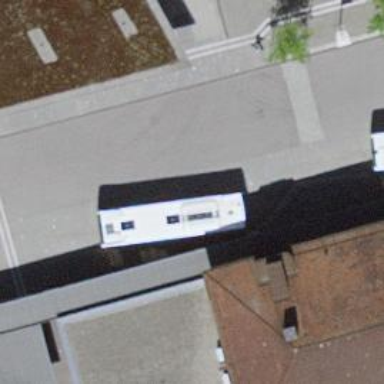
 serving as platform for public transportation."